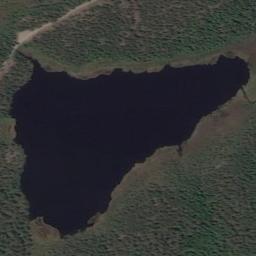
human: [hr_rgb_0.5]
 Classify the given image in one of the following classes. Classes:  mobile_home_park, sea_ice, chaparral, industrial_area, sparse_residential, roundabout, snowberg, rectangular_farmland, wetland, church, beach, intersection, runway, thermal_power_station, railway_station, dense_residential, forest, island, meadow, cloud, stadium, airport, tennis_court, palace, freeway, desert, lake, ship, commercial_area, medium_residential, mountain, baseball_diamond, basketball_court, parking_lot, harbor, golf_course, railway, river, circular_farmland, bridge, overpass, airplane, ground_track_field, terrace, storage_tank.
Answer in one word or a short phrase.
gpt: lake